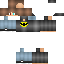
A male human skin with medium skin, wearing brown long hair dressed in a blue tshirt and blue pants, featuring a closed mouth.